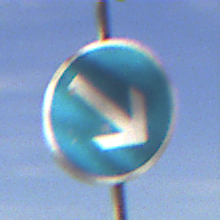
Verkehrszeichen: VorgeschriebeneVorbeifahrtRechts
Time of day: MorningAfternoon
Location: Outdoor (RoadRail)
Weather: PartlyCloudy
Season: NotSpecified
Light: Natural